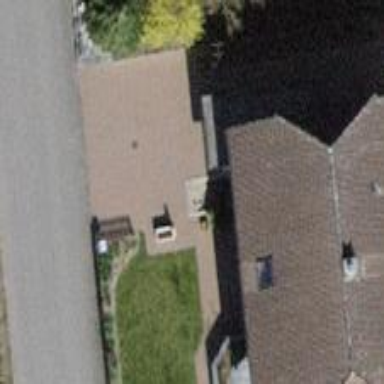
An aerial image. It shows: Building with tiled roof.